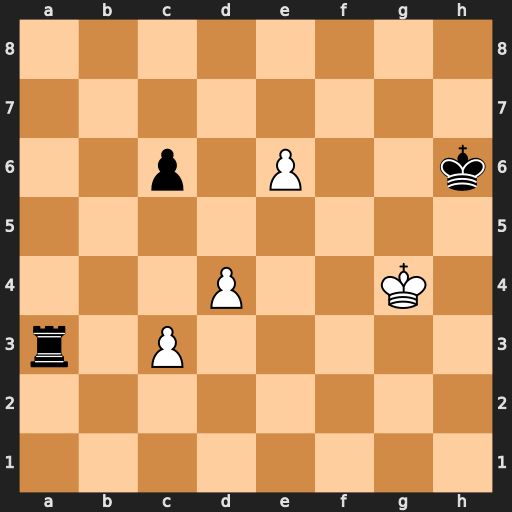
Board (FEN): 8/8/2p1P2k/8/3P2K1/r1P5/8/8
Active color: w
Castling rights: -
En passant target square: -
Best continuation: e7 Ra8 Kf5 Kg7 Ke6 Rh8 c4 Rh4 e8=Q Re4+ Kd7